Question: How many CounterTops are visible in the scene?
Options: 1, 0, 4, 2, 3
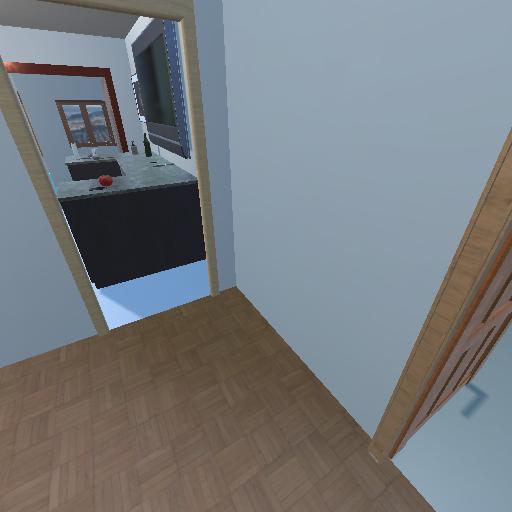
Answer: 1